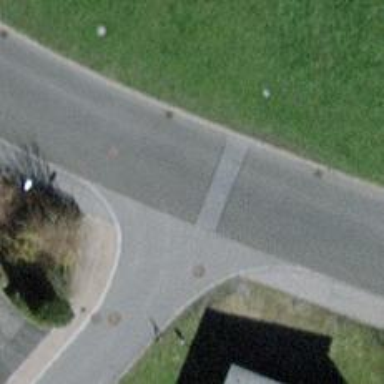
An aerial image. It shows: Smooth asphalt road in residential area.